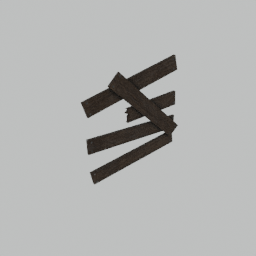
Label: architecture